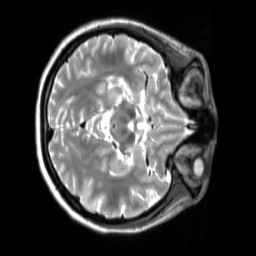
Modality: T2w
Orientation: axial
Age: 20
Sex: female
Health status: ill
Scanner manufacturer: siemens
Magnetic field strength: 3 T
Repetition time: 2.8 s
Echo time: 0.326 s